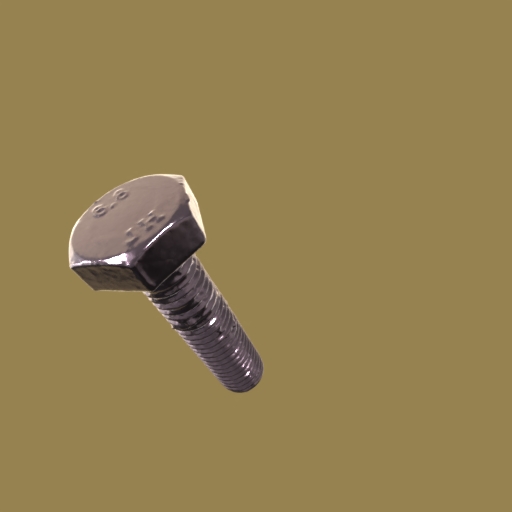
Label: bolt